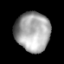
Tissue: lung
Cell type: Epithelial cells
Senescence score: 0.2361
Nuclear area (px): 1349
Mean DAPI intensity: 164.255